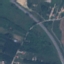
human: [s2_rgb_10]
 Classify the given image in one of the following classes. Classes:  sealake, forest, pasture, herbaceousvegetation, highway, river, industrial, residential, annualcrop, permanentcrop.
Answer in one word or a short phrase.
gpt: Highway